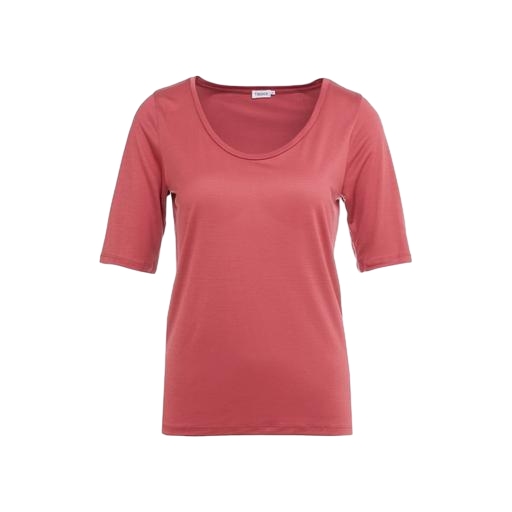
red three-quarter-sleeve scoop-neck t-shirt only macy, scoop neck t-shirt, red scoop tee, white background